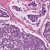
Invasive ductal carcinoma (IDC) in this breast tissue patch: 0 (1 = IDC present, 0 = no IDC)